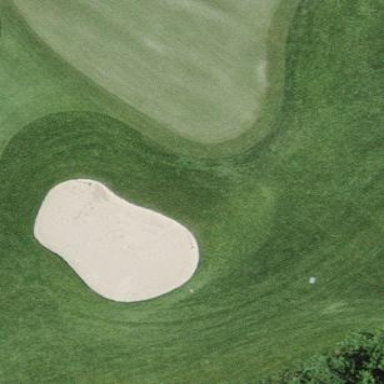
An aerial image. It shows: Golf bunker filled with natural sand.